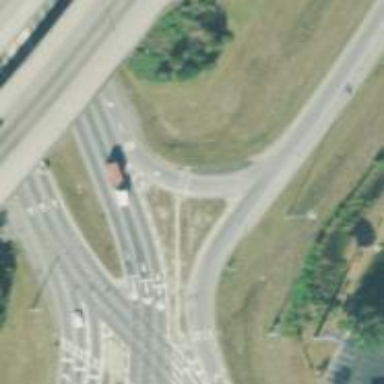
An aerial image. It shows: Motorway link at Diverging Diamond Interchange (DDI) junction.